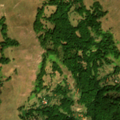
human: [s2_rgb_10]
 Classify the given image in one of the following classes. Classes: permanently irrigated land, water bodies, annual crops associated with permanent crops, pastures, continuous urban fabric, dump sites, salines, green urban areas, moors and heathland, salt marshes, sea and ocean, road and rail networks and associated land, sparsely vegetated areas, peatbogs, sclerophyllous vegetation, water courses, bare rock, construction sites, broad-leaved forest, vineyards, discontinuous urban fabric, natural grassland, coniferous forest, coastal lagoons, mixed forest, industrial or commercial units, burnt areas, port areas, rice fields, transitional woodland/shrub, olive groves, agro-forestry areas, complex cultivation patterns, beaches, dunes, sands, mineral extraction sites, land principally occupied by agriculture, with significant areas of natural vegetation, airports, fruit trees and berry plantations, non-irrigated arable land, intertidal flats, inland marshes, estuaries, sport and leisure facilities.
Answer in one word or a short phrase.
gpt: land principally occupied by agriculture, with significant areas of natural vegetation, broad-leaved forest, natural grassland, transitional woodland/shrub